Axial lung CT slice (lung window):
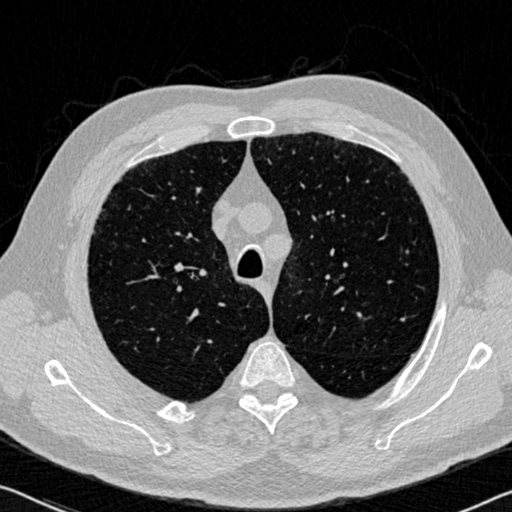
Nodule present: no